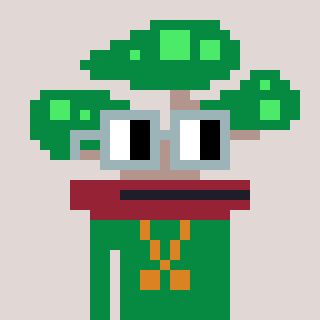
a pixel art character with square dark gray glasses, a bonsai-shaped head and a green-colored body on a warm background